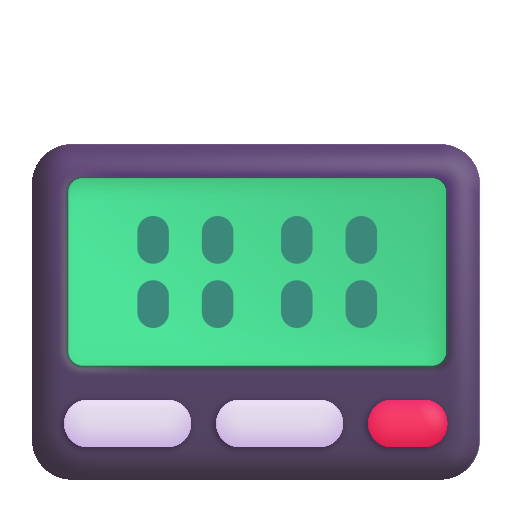
pager color